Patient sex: M
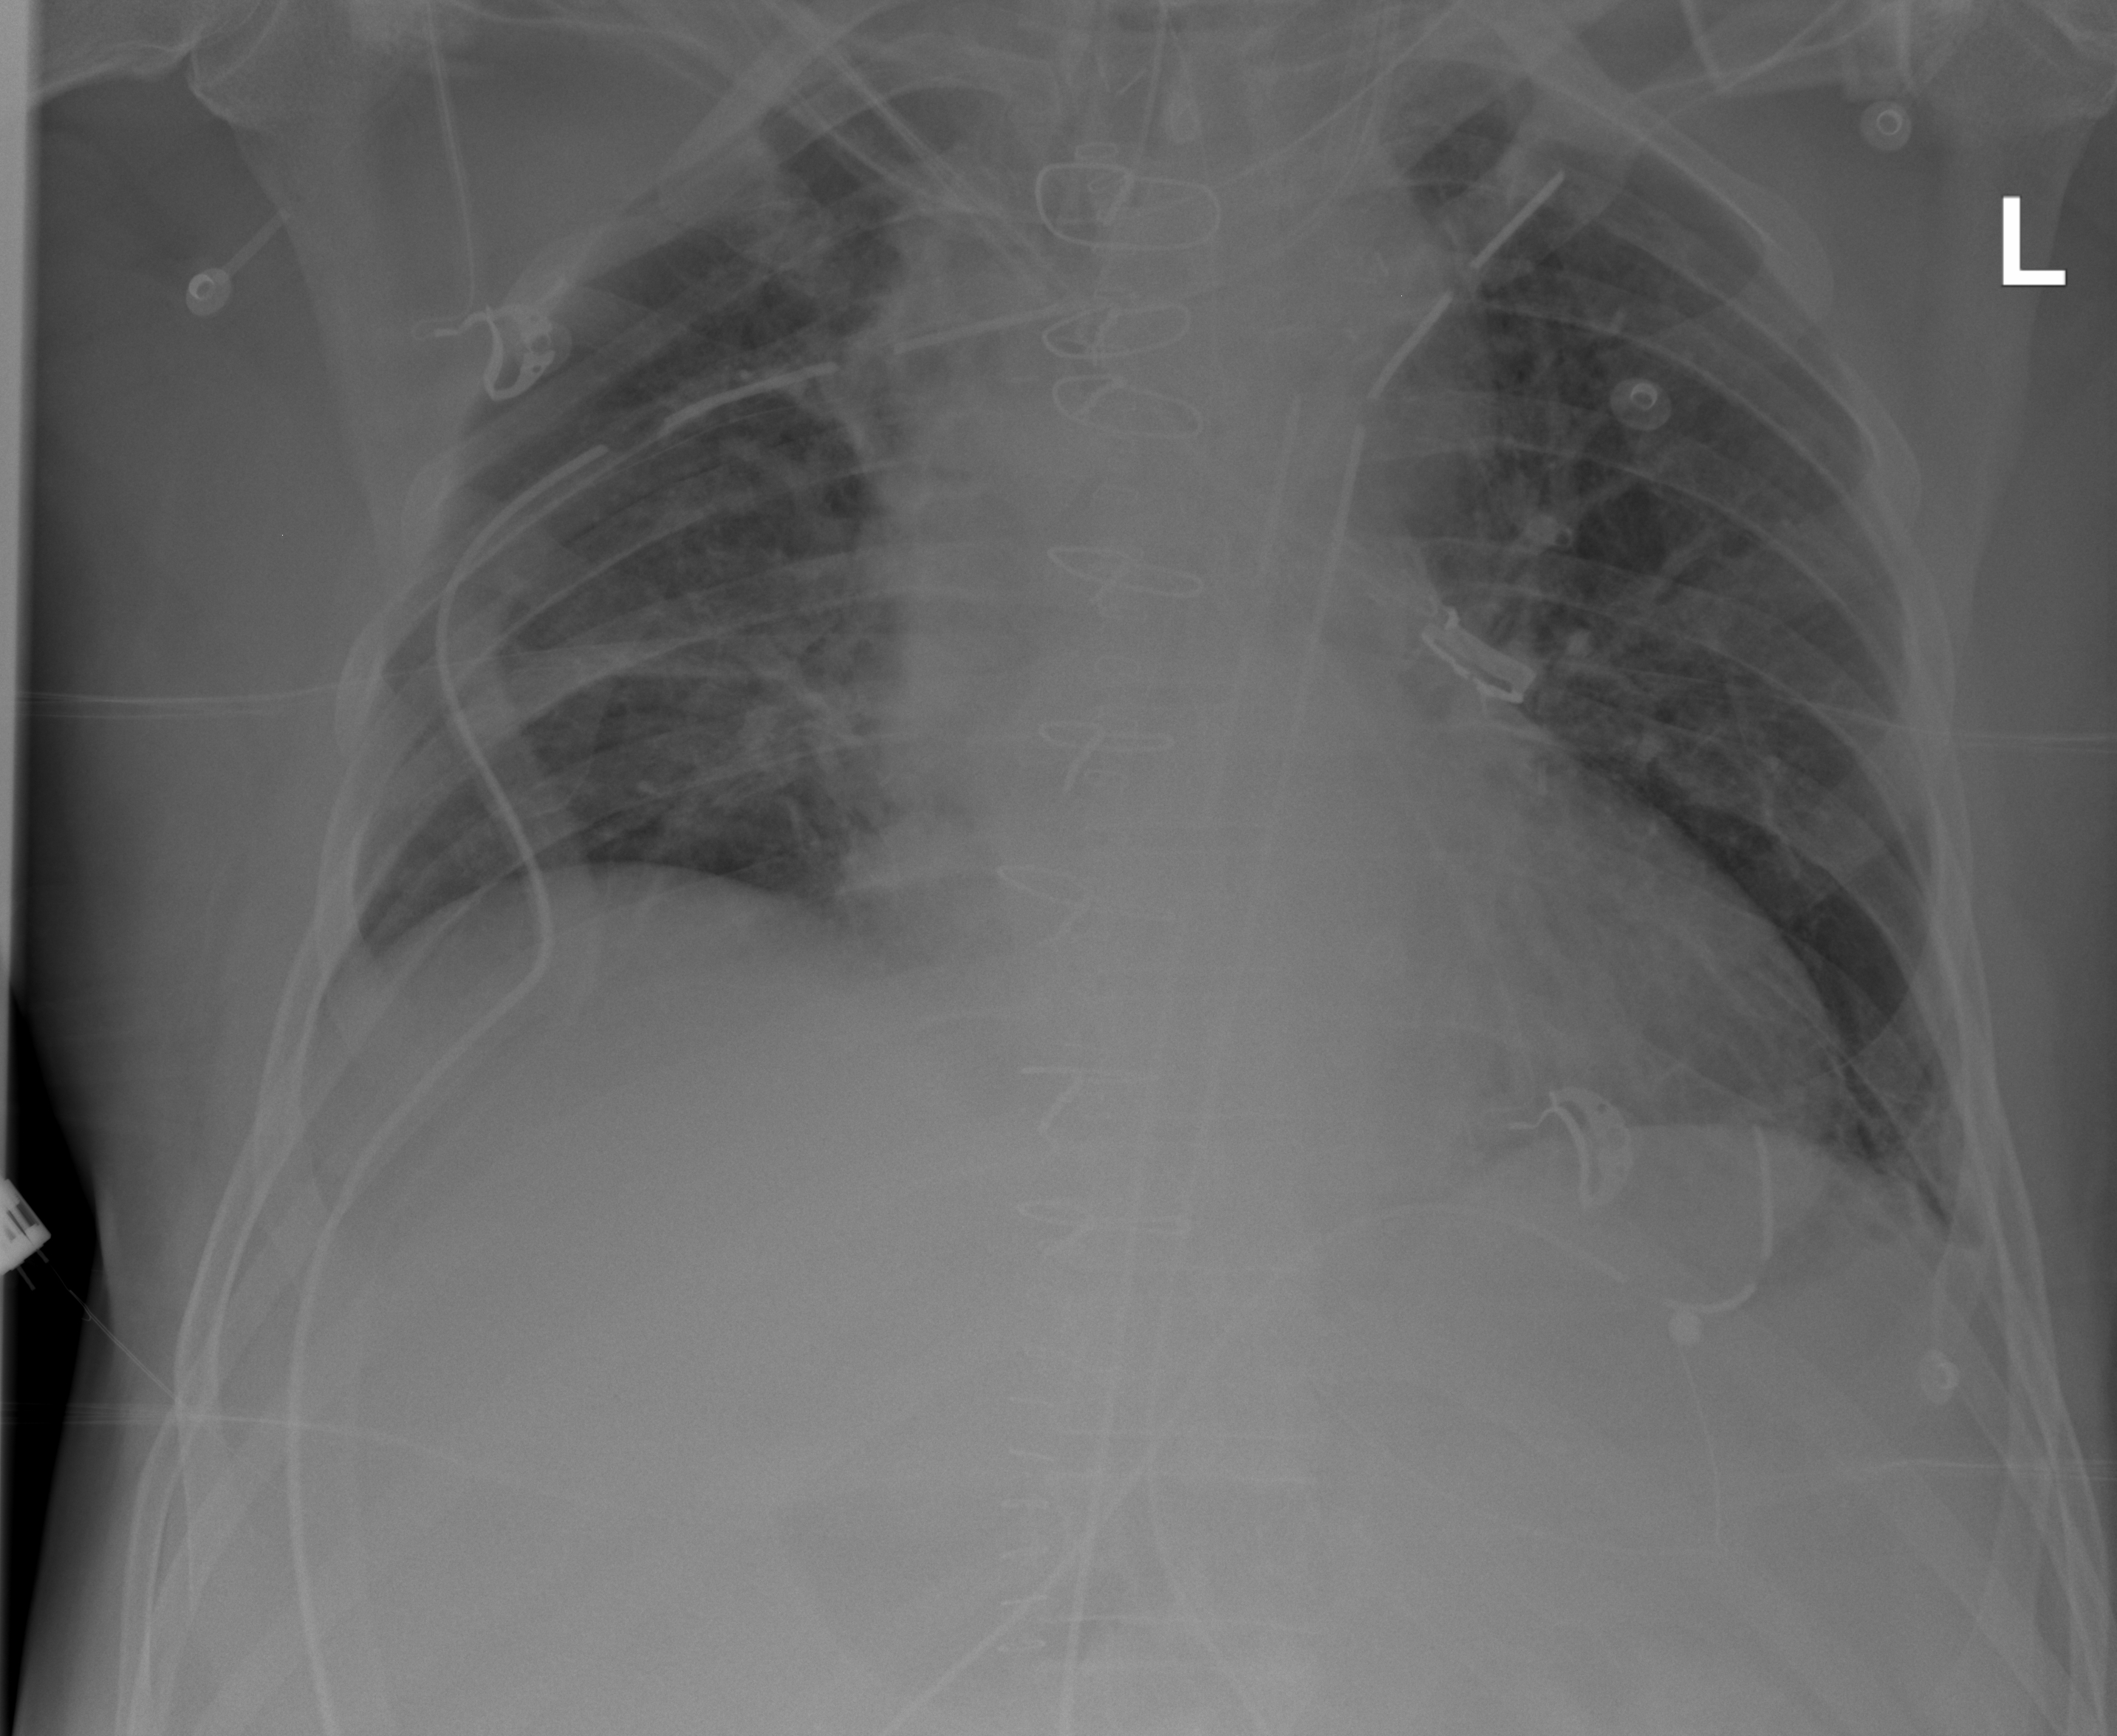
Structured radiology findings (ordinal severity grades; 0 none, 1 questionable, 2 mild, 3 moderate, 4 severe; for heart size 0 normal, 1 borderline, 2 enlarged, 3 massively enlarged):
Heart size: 2
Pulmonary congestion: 2
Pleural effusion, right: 0
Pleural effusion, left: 0
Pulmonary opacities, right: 0
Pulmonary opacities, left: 0
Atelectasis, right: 2
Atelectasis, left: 0